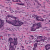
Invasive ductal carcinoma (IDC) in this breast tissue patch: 1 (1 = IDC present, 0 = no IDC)